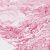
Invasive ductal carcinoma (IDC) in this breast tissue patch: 0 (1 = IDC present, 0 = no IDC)